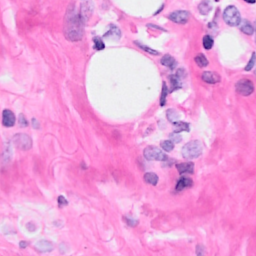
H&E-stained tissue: Breast